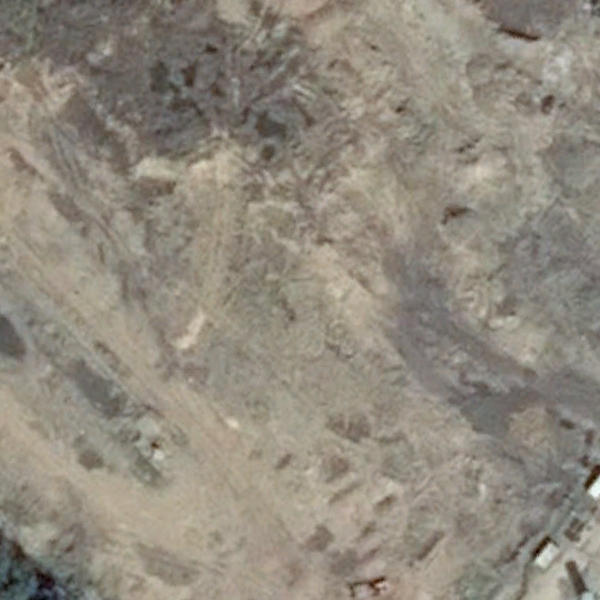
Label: BareLand